Current action and preconditions to check: trajectory_clear

Your task: For each precondition in the list above, predict whether it will hold at this action.

Consider the current scene as observed from the mobile robot's camera, and analyze the predicted future states of all dynamic agents (e.g., people, animals, vehicles, or any moving entities) within the NEXT SECOND.

IMPORTANT: Only answer "very likely" if you are absolutely certain—based on strong, clear evidence—that a dynamic agent will violate the precondition in the predicted future state. Do NOT answer "very likely" for unlikely, ambiguous, or low-probability risks.

Ask yourself for each precondition: Is there a high probability, with clear and convincing evidence, that the predicted future states of any dynamic agent will interfere with the predicted future state of the currently executing action within the NEXT SECOND, causing that precondition to fail?

Assess the risk level based on these predictions. Use "likely" or "very likely" if motions create a clear risk of interference.

Use "neutral" or "improbable" if agents are nearby but their predicted paths are clearly diverging or non-conflicting.

Failure Risk Categories: "very improbable", "improbable", "neutral", "likely", "very likely"

Answer Format: Output ONLY the probability_of_failure value from these categories: "very improbable", "improbable", "neutral", "likely", "very likely"

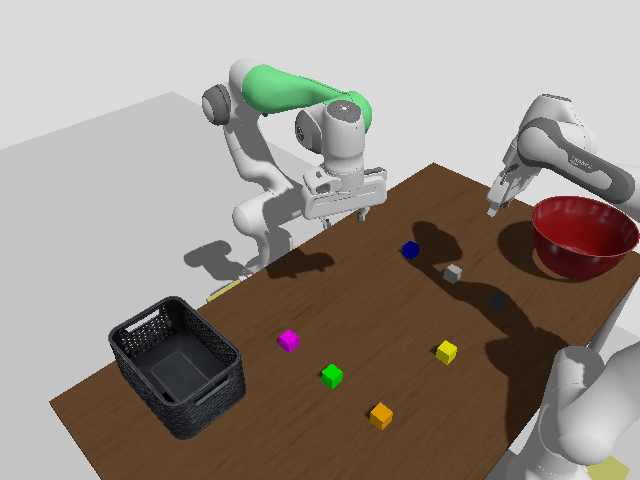

Answer: very improbable